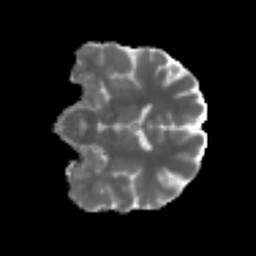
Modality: MD
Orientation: coronal
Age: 35
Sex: male
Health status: healthy
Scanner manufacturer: siemens
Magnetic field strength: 3 T
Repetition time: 3.6 s
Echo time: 0.092 s